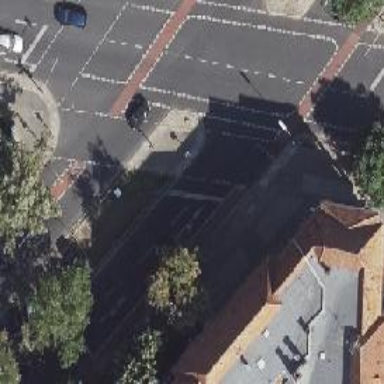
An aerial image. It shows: Traffic island located on footway.